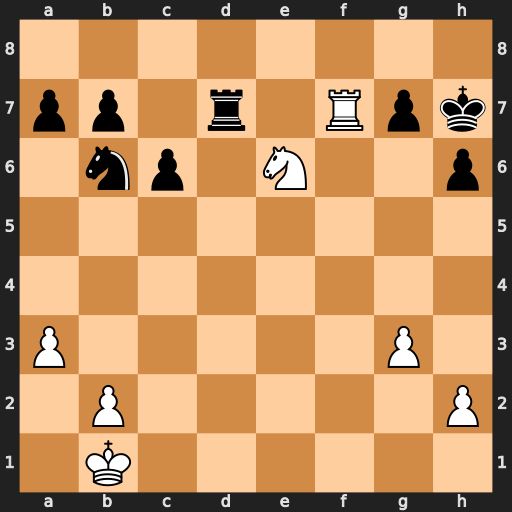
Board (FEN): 8/pp1r1Rpk/1np1N2p/8/8/P5P1/1P5P/1K6
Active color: w
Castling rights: -
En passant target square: -
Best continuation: Nf8+ Kg8 Rxd7 Nxd7 Nxd7